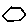
Label: hexagon